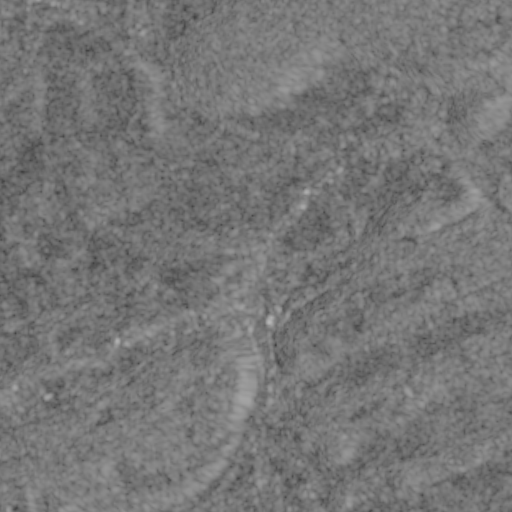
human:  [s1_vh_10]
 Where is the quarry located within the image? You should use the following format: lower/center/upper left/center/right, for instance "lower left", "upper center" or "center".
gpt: The quarry is located in the lower center of the image.
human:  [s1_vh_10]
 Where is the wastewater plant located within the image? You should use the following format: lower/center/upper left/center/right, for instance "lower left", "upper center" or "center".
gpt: The wastewater plant is located in the upper left of the image.
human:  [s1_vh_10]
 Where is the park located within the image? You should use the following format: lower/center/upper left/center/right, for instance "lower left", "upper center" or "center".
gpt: There is no park in the image.

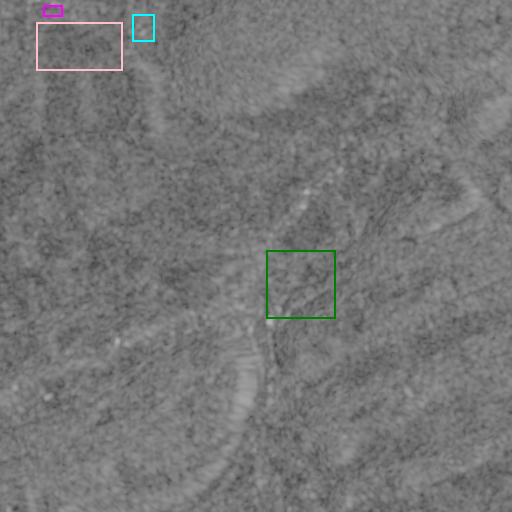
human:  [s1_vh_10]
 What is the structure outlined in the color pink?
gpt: The structure outlined in pink is a crop field.
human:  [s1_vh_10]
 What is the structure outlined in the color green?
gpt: The structure outlined in green is a park.
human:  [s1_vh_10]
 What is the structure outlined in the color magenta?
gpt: The structure outlined in magenta is a parking lot.
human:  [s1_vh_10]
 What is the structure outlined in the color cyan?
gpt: The structure outlined in cyan is a wastewater plant.
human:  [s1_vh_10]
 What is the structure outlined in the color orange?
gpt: There is no orange outline.